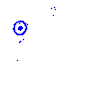
Particle: electron